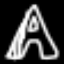
Label: The Eiffel Tower